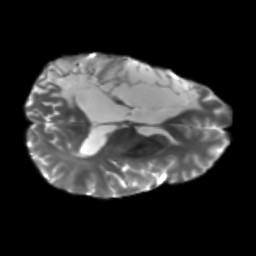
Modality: T2w
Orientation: axial
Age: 40
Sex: male
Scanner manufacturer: siemens
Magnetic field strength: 3 T
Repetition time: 5.25 s
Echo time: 0.08 s